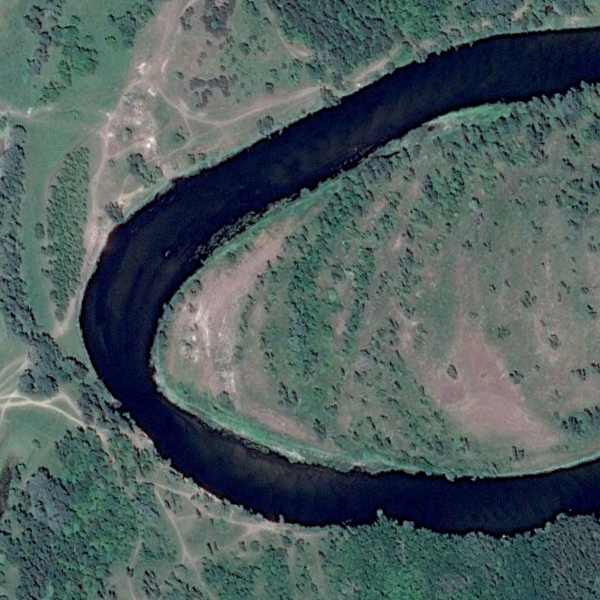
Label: River